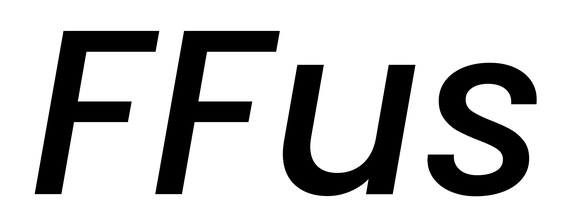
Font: Poppins-MediumItalic